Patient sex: M
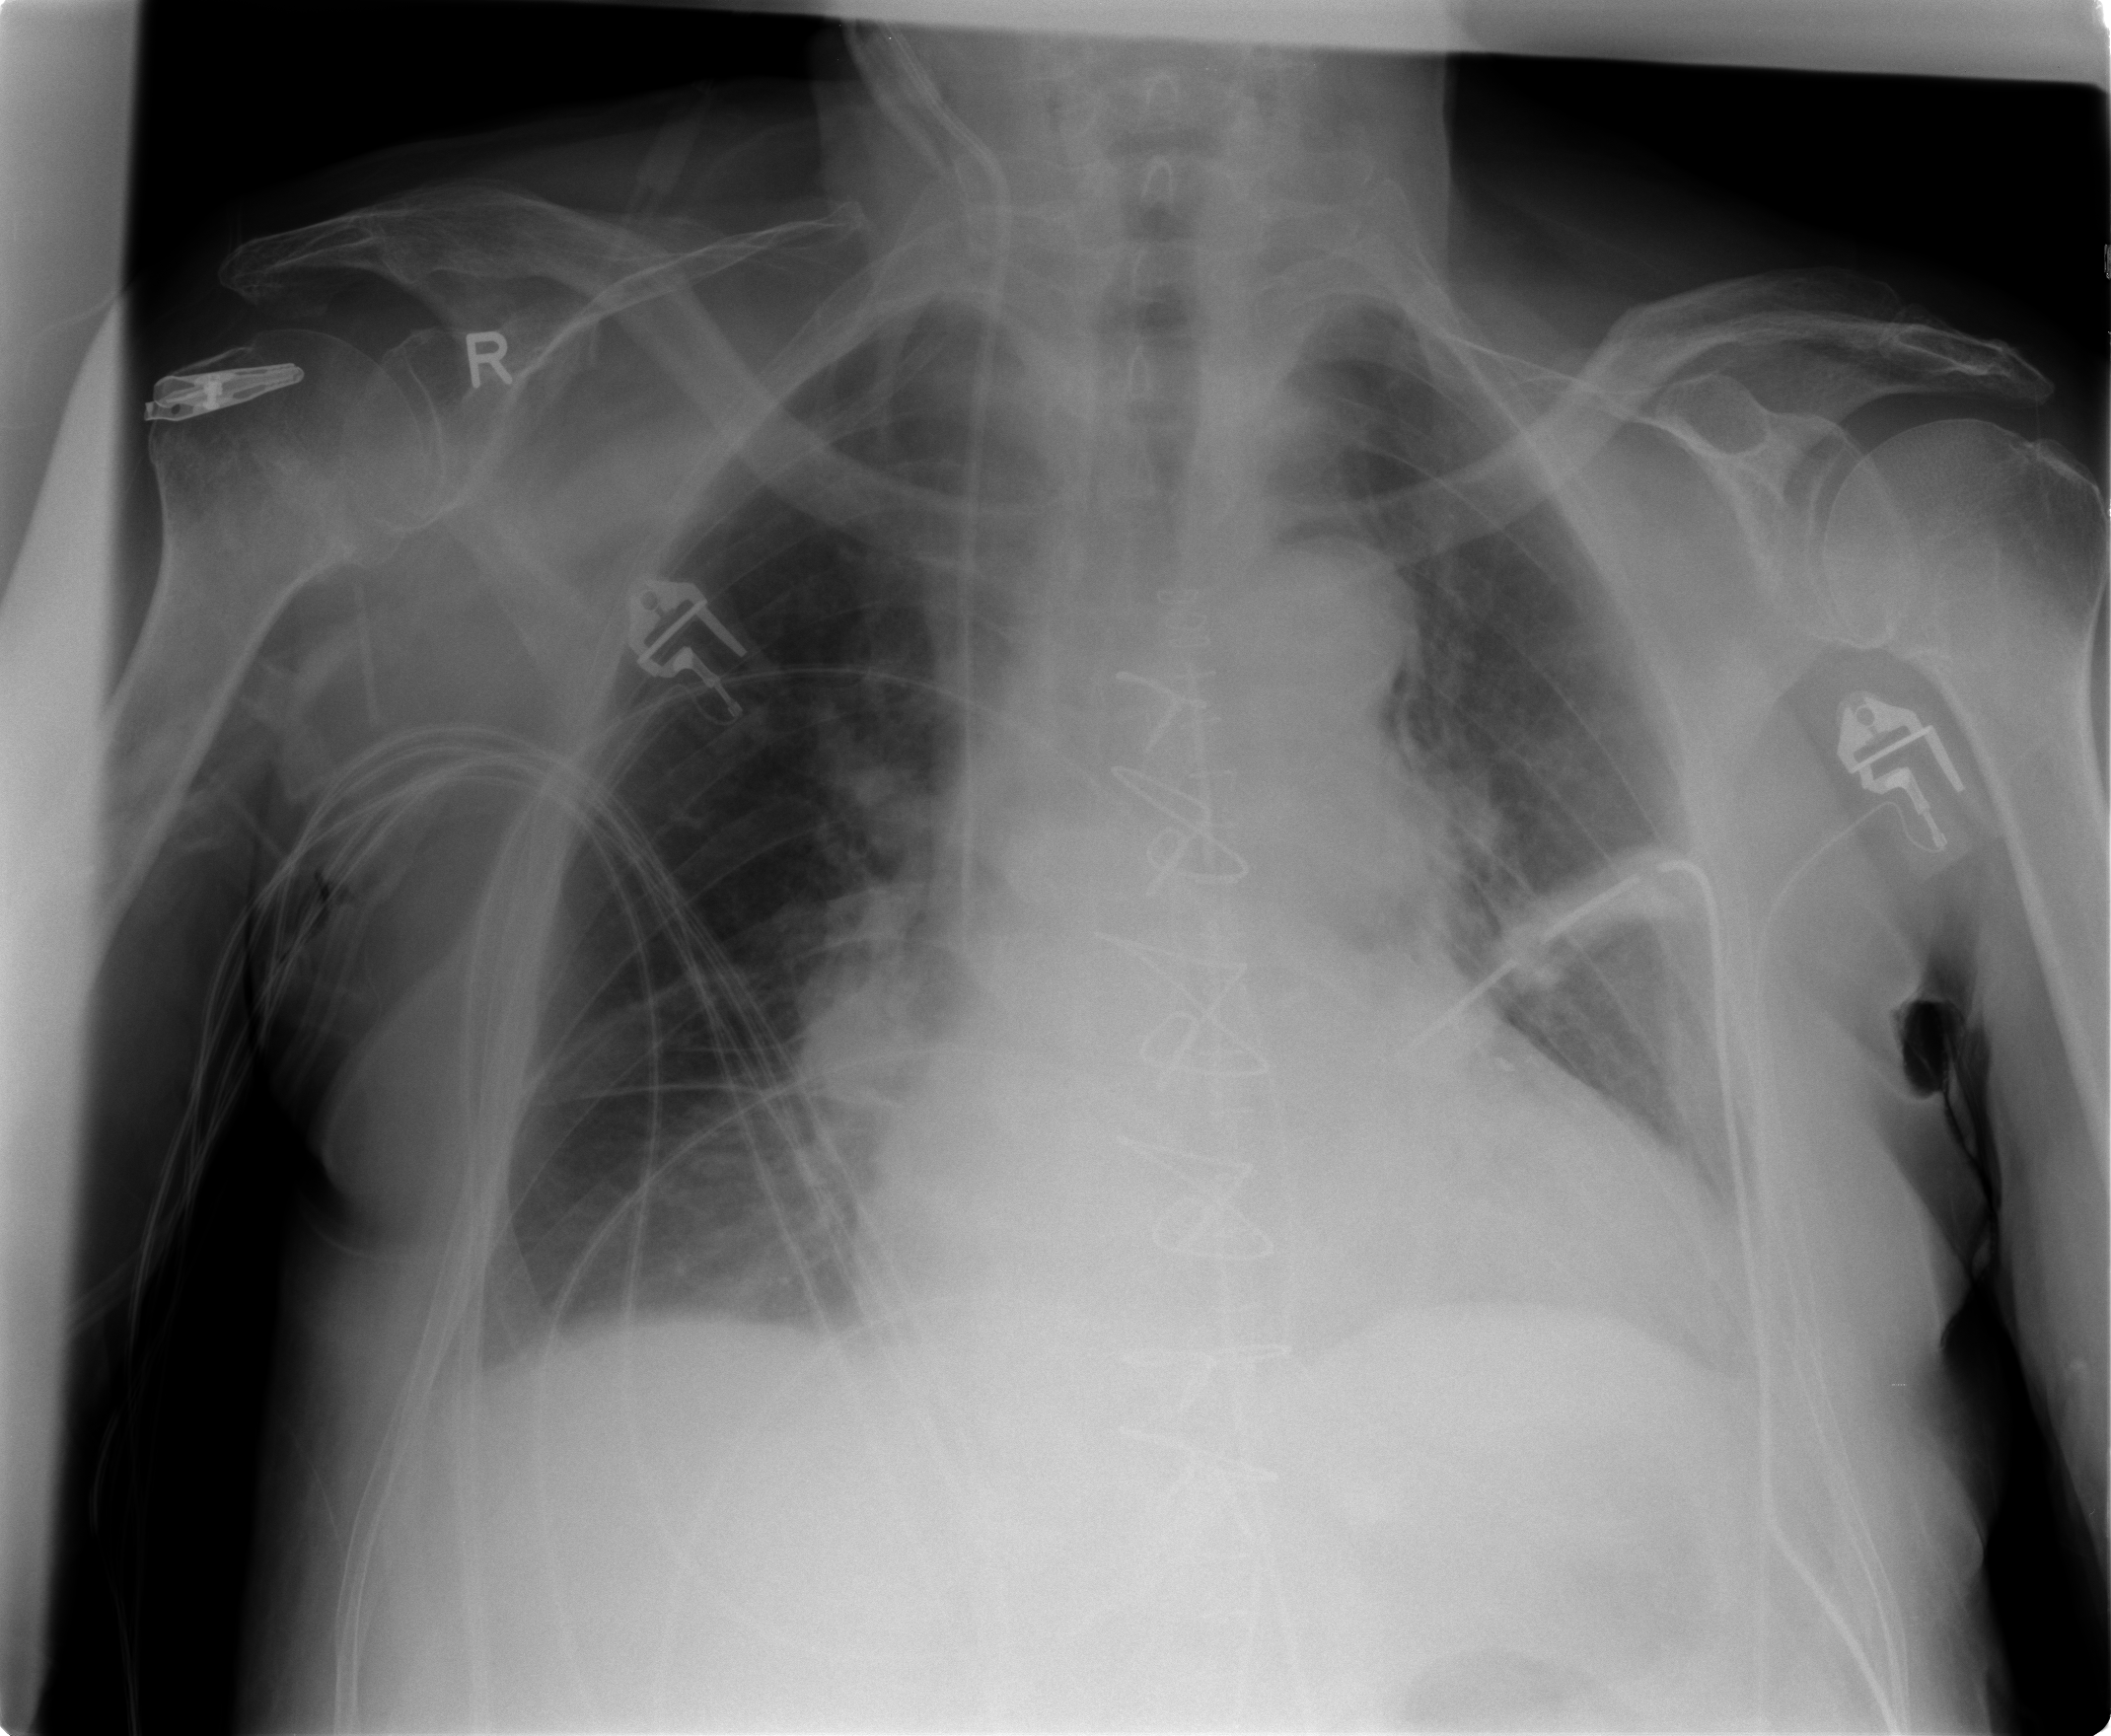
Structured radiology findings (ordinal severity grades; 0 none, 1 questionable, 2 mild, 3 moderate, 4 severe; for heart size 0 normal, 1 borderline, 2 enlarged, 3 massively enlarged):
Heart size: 2
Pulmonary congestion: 1
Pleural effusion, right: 0
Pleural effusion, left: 0
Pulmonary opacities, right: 0
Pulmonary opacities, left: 1
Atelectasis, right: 2
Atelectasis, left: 1